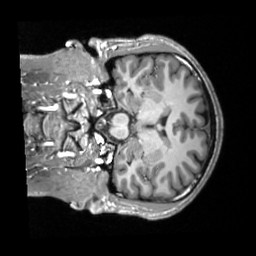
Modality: T1w
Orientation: coronal
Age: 25
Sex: male
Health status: ill
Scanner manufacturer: siemens
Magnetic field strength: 3 T
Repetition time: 2.3 s
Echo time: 0.00201 s